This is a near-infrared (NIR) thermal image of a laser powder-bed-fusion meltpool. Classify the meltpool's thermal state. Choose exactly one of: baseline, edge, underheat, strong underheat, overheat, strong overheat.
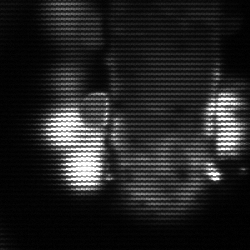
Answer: strong underheat